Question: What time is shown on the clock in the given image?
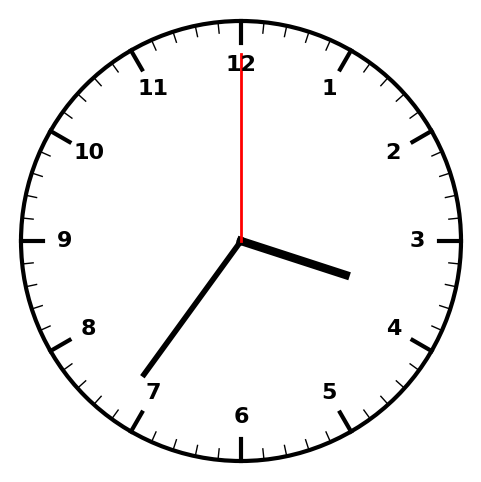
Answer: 03:36:00